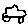
Label: car